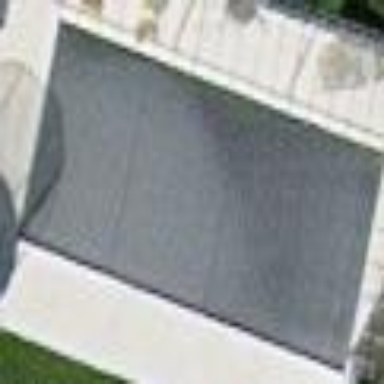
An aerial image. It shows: Swimming pool located in leisure land.